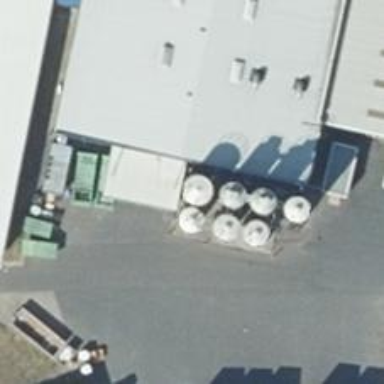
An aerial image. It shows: Storage tank that is man-made.